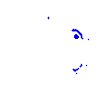
Particle: pion